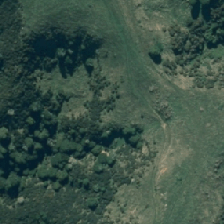
Land cover: grose_broom